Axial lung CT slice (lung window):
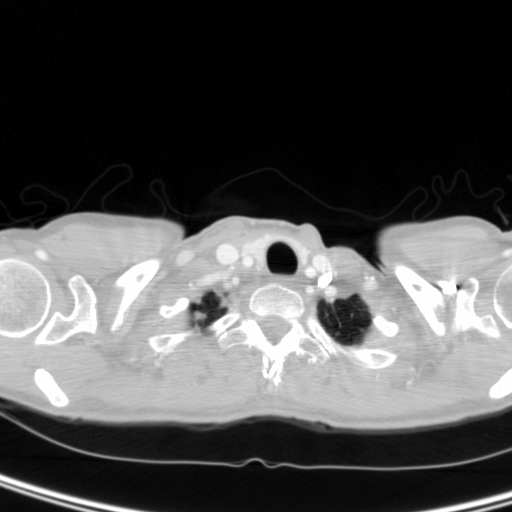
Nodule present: no